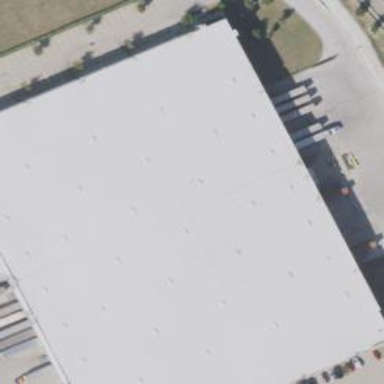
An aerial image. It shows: Warehouse building.